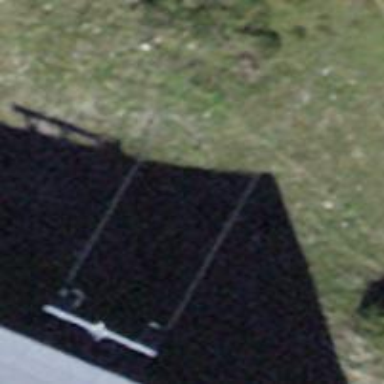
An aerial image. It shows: Pylon for aerialway.